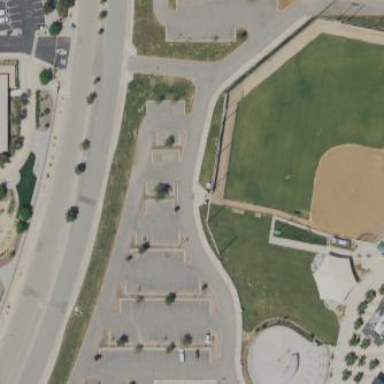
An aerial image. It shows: Baseball pitch for leisure land.